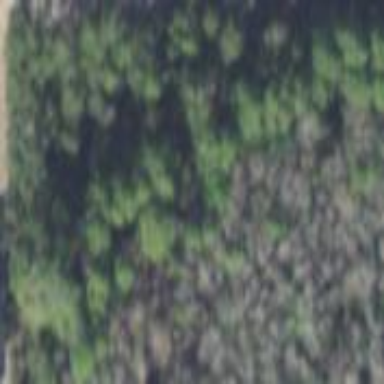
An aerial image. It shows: Mixed leaf woodland.